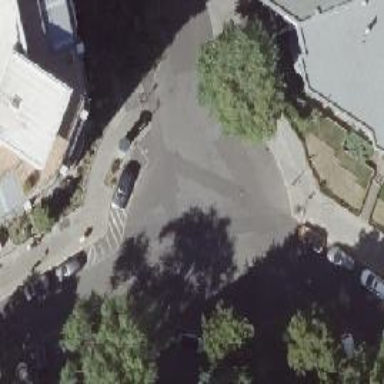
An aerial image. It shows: Residential road with asphalt surface and separate sidewalk.